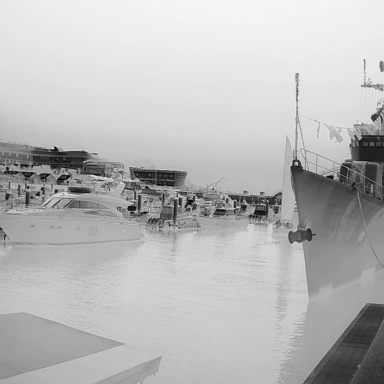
There are seven objects shown in the infrared image, including five canoes, a bulk_carrier, and a sailboat.